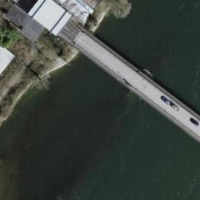
EUNIS habitat code: 15
Species observed at this site:
Cornus sanguinea